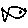
Label: fish